Field crop: maize
Growth stage: 2
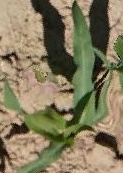
Species: maize